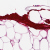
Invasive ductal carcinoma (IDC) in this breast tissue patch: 0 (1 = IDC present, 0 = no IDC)